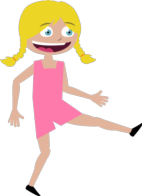
girl happy hands outstretched